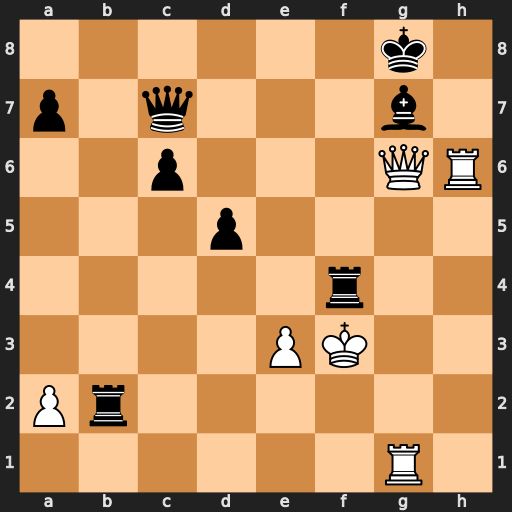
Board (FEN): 6k1/p1q3b1/2p3QR/3p4/5r2/4PK2/Pr6/6R1
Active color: w
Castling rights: -
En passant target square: -
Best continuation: exf4 Rf2+ Kxf2 Qxf4+ Ke2